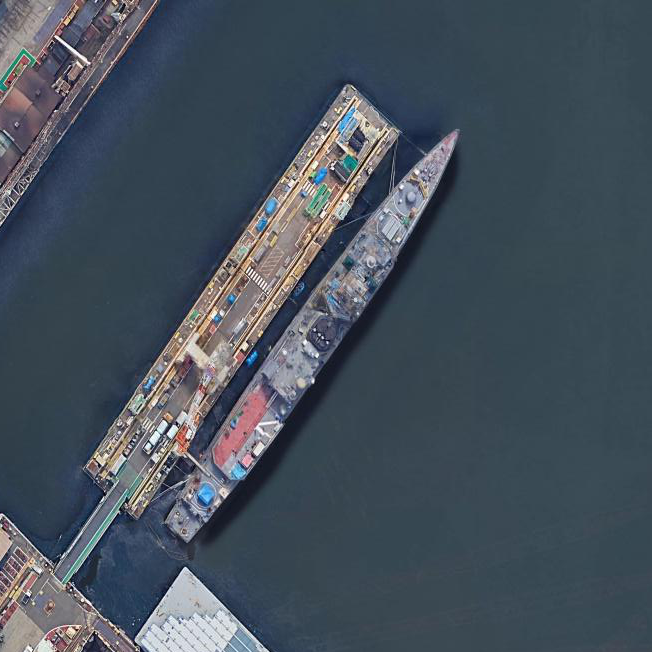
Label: cruiser